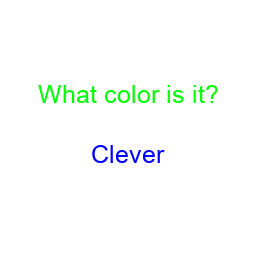
Color: blue
Background color: white
Question text color: lime